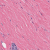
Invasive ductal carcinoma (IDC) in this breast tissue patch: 1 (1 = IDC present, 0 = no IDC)